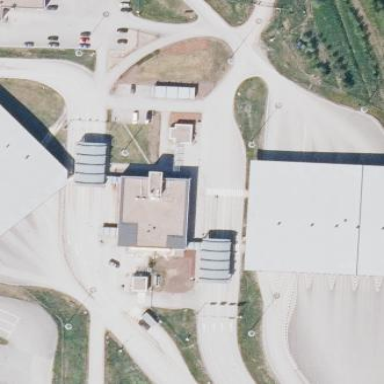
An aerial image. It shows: View of roof of building.